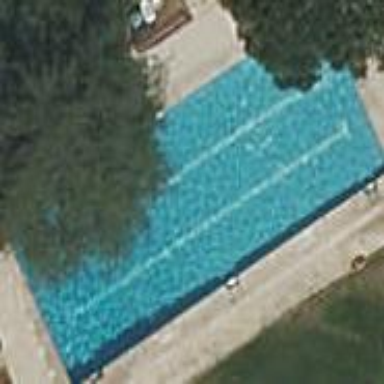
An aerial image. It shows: Swimming pool located in leisure land.